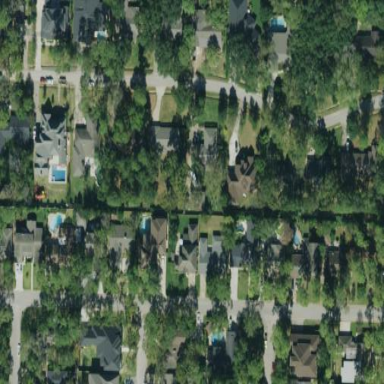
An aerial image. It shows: Single-family residential area.